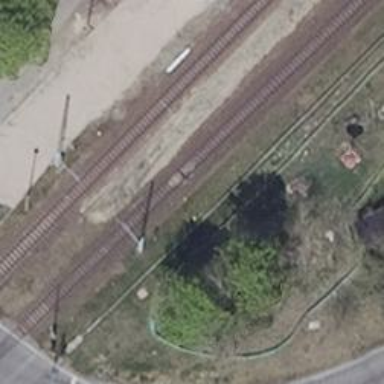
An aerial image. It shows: Railway signal.